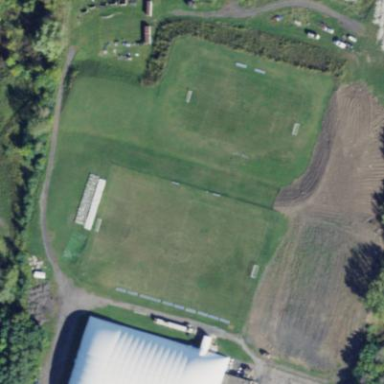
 and other multi-sports activities on leisure land."